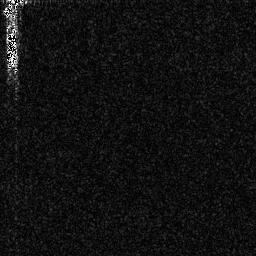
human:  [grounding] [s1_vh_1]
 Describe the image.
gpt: In the satellite image, there is  <ref>1 medium ship </ref> <box>[[0, 0, 8, 27, 0]]</box> located at top left.